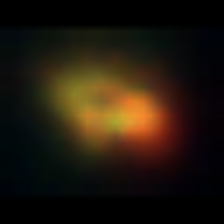
Taxon: Unknown_phyto
Group: Unknown